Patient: sex M, age 49
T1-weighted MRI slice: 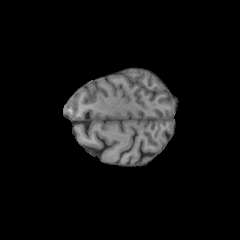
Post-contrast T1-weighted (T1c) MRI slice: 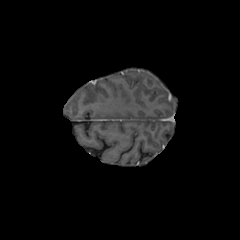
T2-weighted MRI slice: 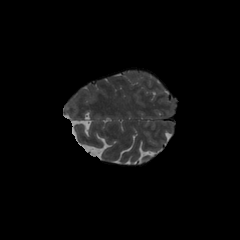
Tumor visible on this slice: no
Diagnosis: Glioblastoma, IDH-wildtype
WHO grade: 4